四年级 · 度量几何学
如下图, 将五边形剪去一个角, 求出剩下图形的内角和。（先画一画, 再算一算）

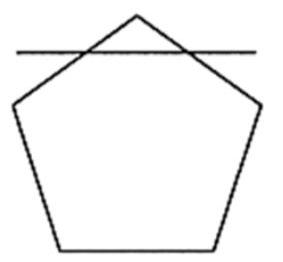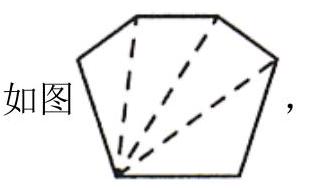
答案: 解

画图见详解

$720^{\circ}$

【分析】五边形去掉一个角就变成了六边形, 想要求六边形的内角和, 只需要把六边形分割成三角形,方法是从六边形的一个顶点分别和与它不相邻的所有顶点连接起来, 分成多少个三角形, 就有多少个 $180^{\circ}$ 。

【详解】

, 可以分割成 4 个三角形, 那么六边形的内角和为 $180^{\circ} \times 4=720^{\circ}$ 。

【点睛】本题还可以直接利用多边形的内角和公式来求内角和, 即（边数 -2 ) $\times 180^{\circ}$ (边数大于等于

3) 。